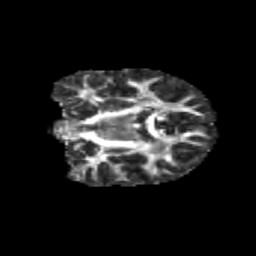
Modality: FA
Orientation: coronal
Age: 10
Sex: male
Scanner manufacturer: siemens
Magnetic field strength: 3 T
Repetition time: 3.8 s
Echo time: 0.07 s